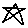
Label: star